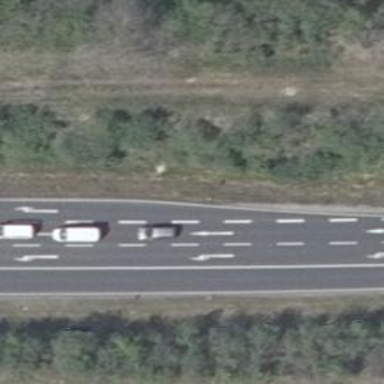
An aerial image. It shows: Asphalt primary motorway.